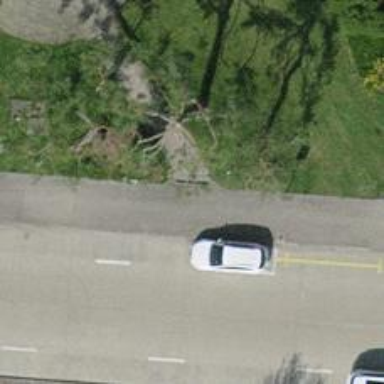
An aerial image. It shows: Asphalt sidewalk along the footway.